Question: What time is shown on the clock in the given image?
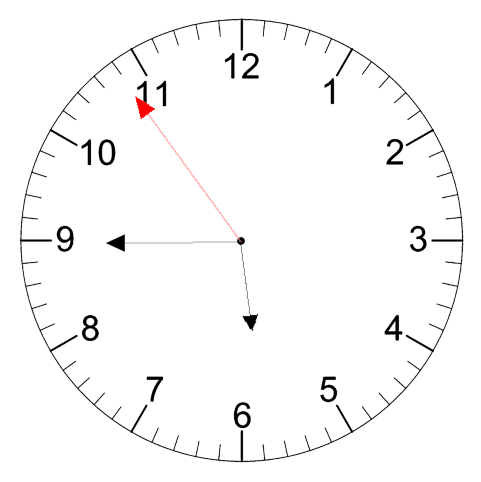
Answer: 05:44:54